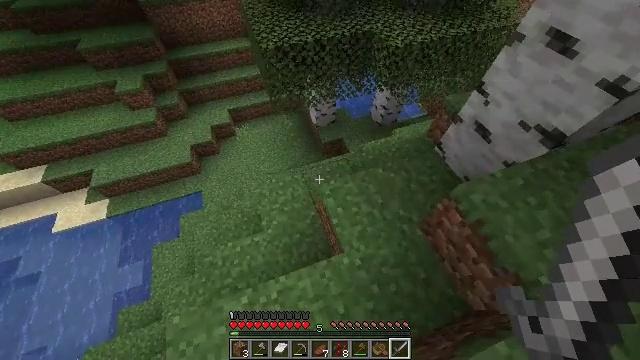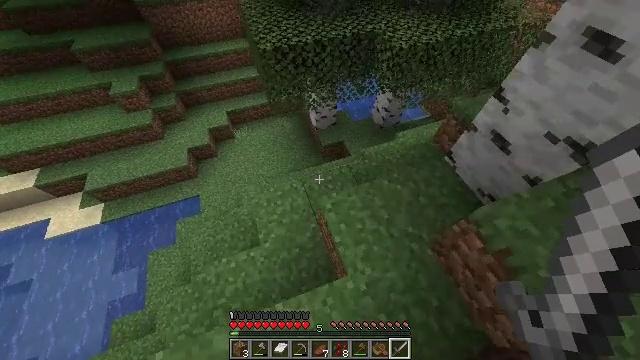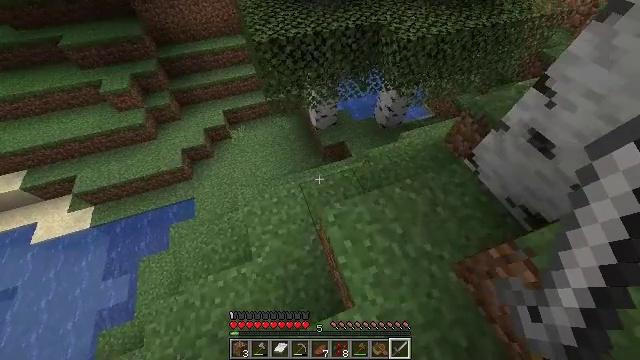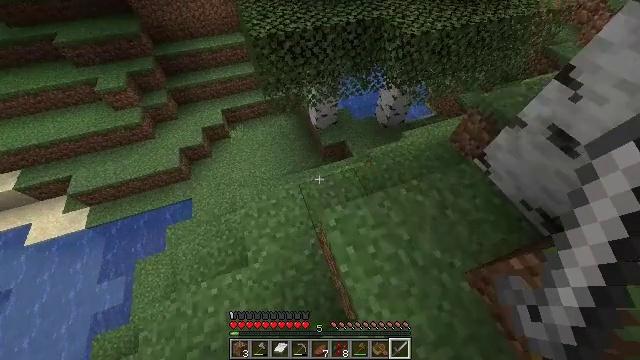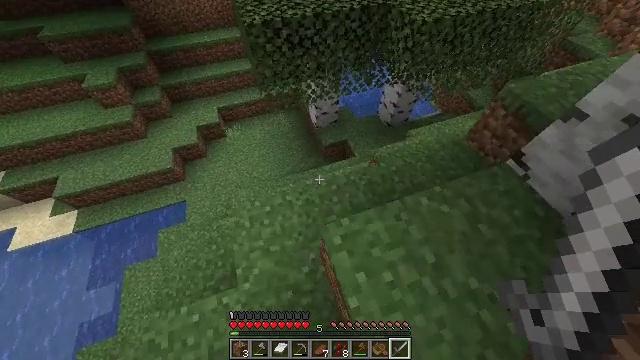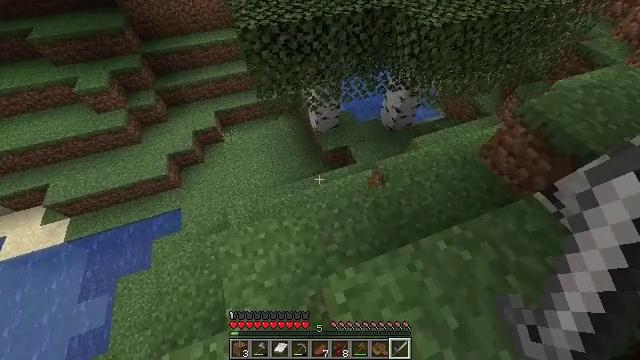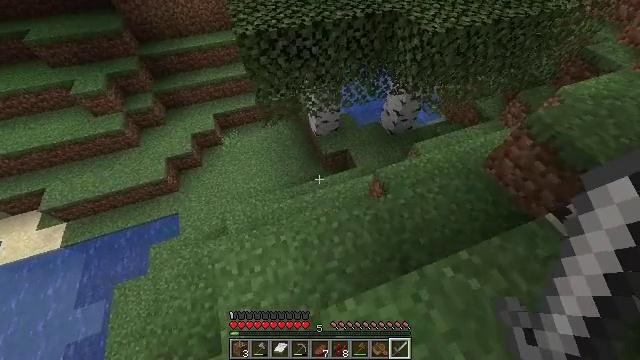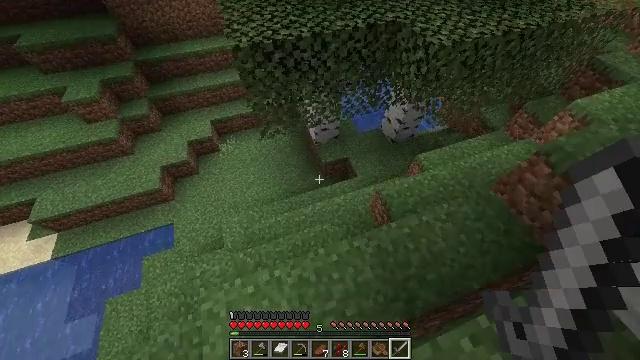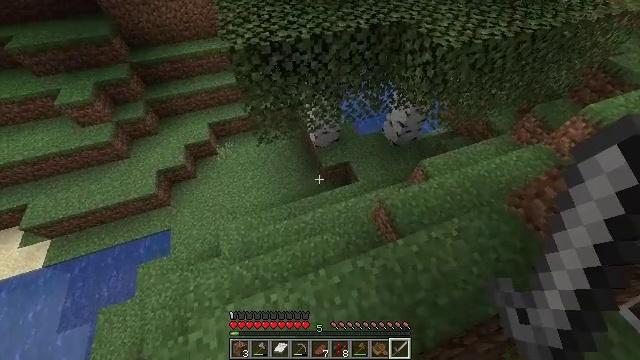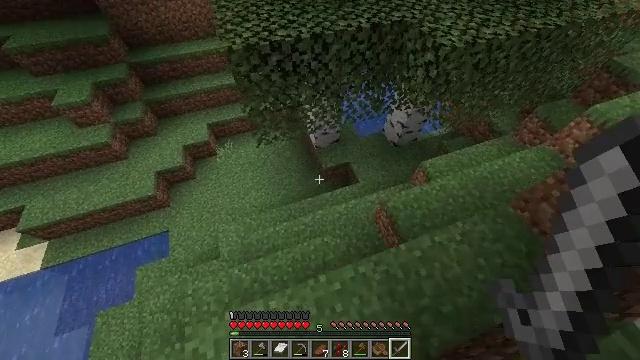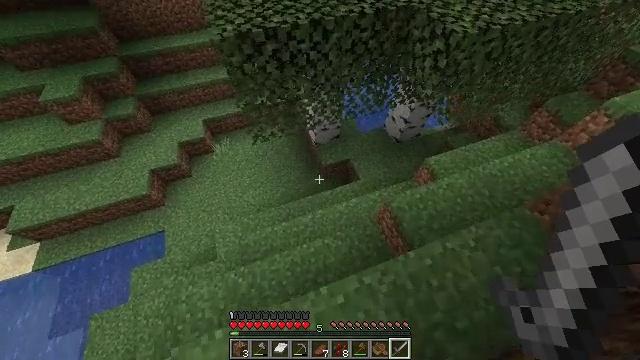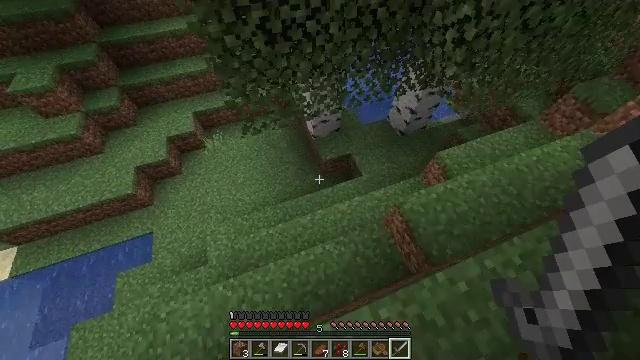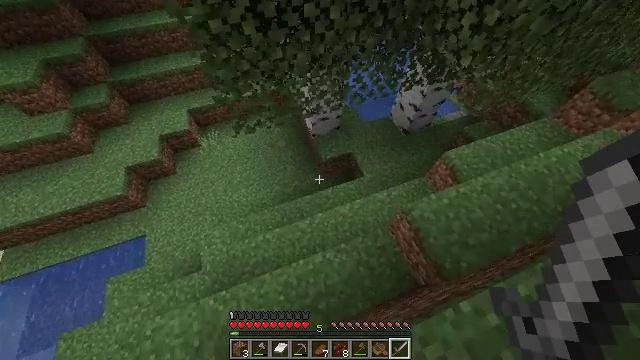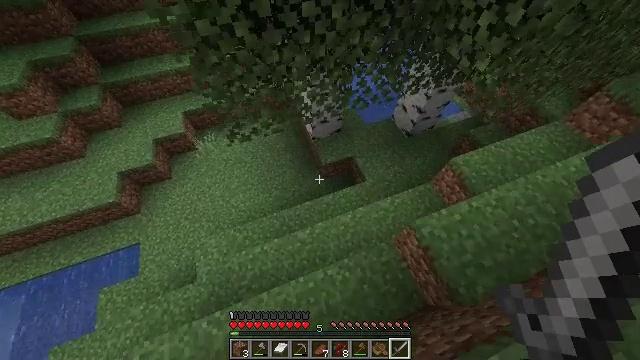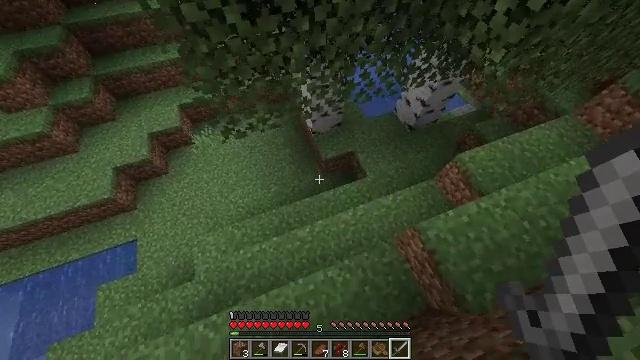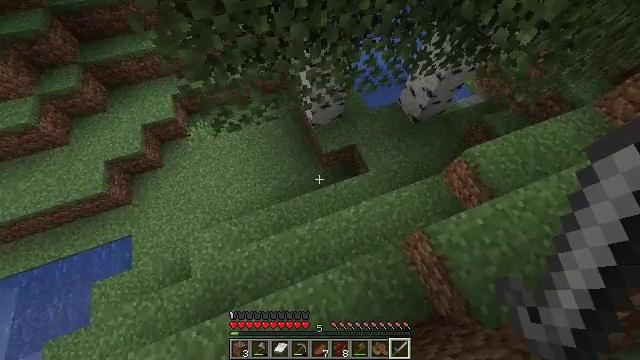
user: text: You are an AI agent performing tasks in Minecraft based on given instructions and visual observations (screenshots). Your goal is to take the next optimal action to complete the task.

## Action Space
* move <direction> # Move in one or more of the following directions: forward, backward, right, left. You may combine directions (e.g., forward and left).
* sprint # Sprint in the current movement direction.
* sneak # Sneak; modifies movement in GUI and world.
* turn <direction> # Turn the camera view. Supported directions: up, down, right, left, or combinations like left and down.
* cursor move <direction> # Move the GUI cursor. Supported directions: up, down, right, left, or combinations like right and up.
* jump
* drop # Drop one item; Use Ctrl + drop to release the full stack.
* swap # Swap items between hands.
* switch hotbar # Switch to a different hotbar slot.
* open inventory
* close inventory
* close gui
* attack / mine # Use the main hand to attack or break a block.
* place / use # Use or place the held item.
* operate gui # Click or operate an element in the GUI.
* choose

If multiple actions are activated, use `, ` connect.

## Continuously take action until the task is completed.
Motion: motion action
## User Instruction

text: Mine the peony flower from the ground.
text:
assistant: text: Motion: move forward, sprint
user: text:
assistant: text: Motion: move forward, sprint
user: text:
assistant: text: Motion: move forward, sprint
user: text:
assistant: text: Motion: move forward, sprint
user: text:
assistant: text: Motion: move forward, sprint
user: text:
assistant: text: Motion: move forward, sprint
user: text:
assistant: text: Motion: move forward, sprint
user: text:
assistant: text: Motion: move forward, sprint
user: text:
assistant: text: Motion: move forward, sprint
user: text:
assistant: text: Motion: move forward, sprint, turn down
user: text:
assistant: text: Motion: move forward, sprint, turn down
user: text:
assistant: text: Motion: move forward, sprint
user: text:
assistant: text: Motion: move forward, sprint
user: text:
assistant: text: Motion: move forward, sprint, turn down
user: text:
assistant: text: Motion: move forward, sprint, turn down
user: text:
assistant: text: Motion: move forward, sprint, turn down
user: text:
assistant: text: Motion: move forward, sprint, turn left and down
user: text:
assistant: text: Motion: move forward, sprint, turn left
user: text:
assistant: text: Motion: move forward, sprint, turn left
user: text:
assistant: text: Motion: move forward, sprint, turn left and up
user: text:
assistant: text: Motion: move forward, sprint, turn left and up
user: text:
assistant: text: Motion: move forward, sprint, turn left and up
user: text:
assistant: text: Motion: move forward, sprint, turn left and up
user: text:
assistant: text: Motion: move forward, sprint, turn left and up
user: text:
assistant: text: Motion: move forward, sprint, turn left and up
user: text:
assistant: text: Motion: move forward, sprint, turn left and up
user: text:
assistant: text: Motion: move forward, sprint
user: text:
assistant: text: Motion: move forward, sprint, turn up
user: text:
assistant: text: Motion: move forward, sprint, turn right and up
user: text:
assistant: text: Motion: move forward, sprint, turn right and up